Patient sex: M
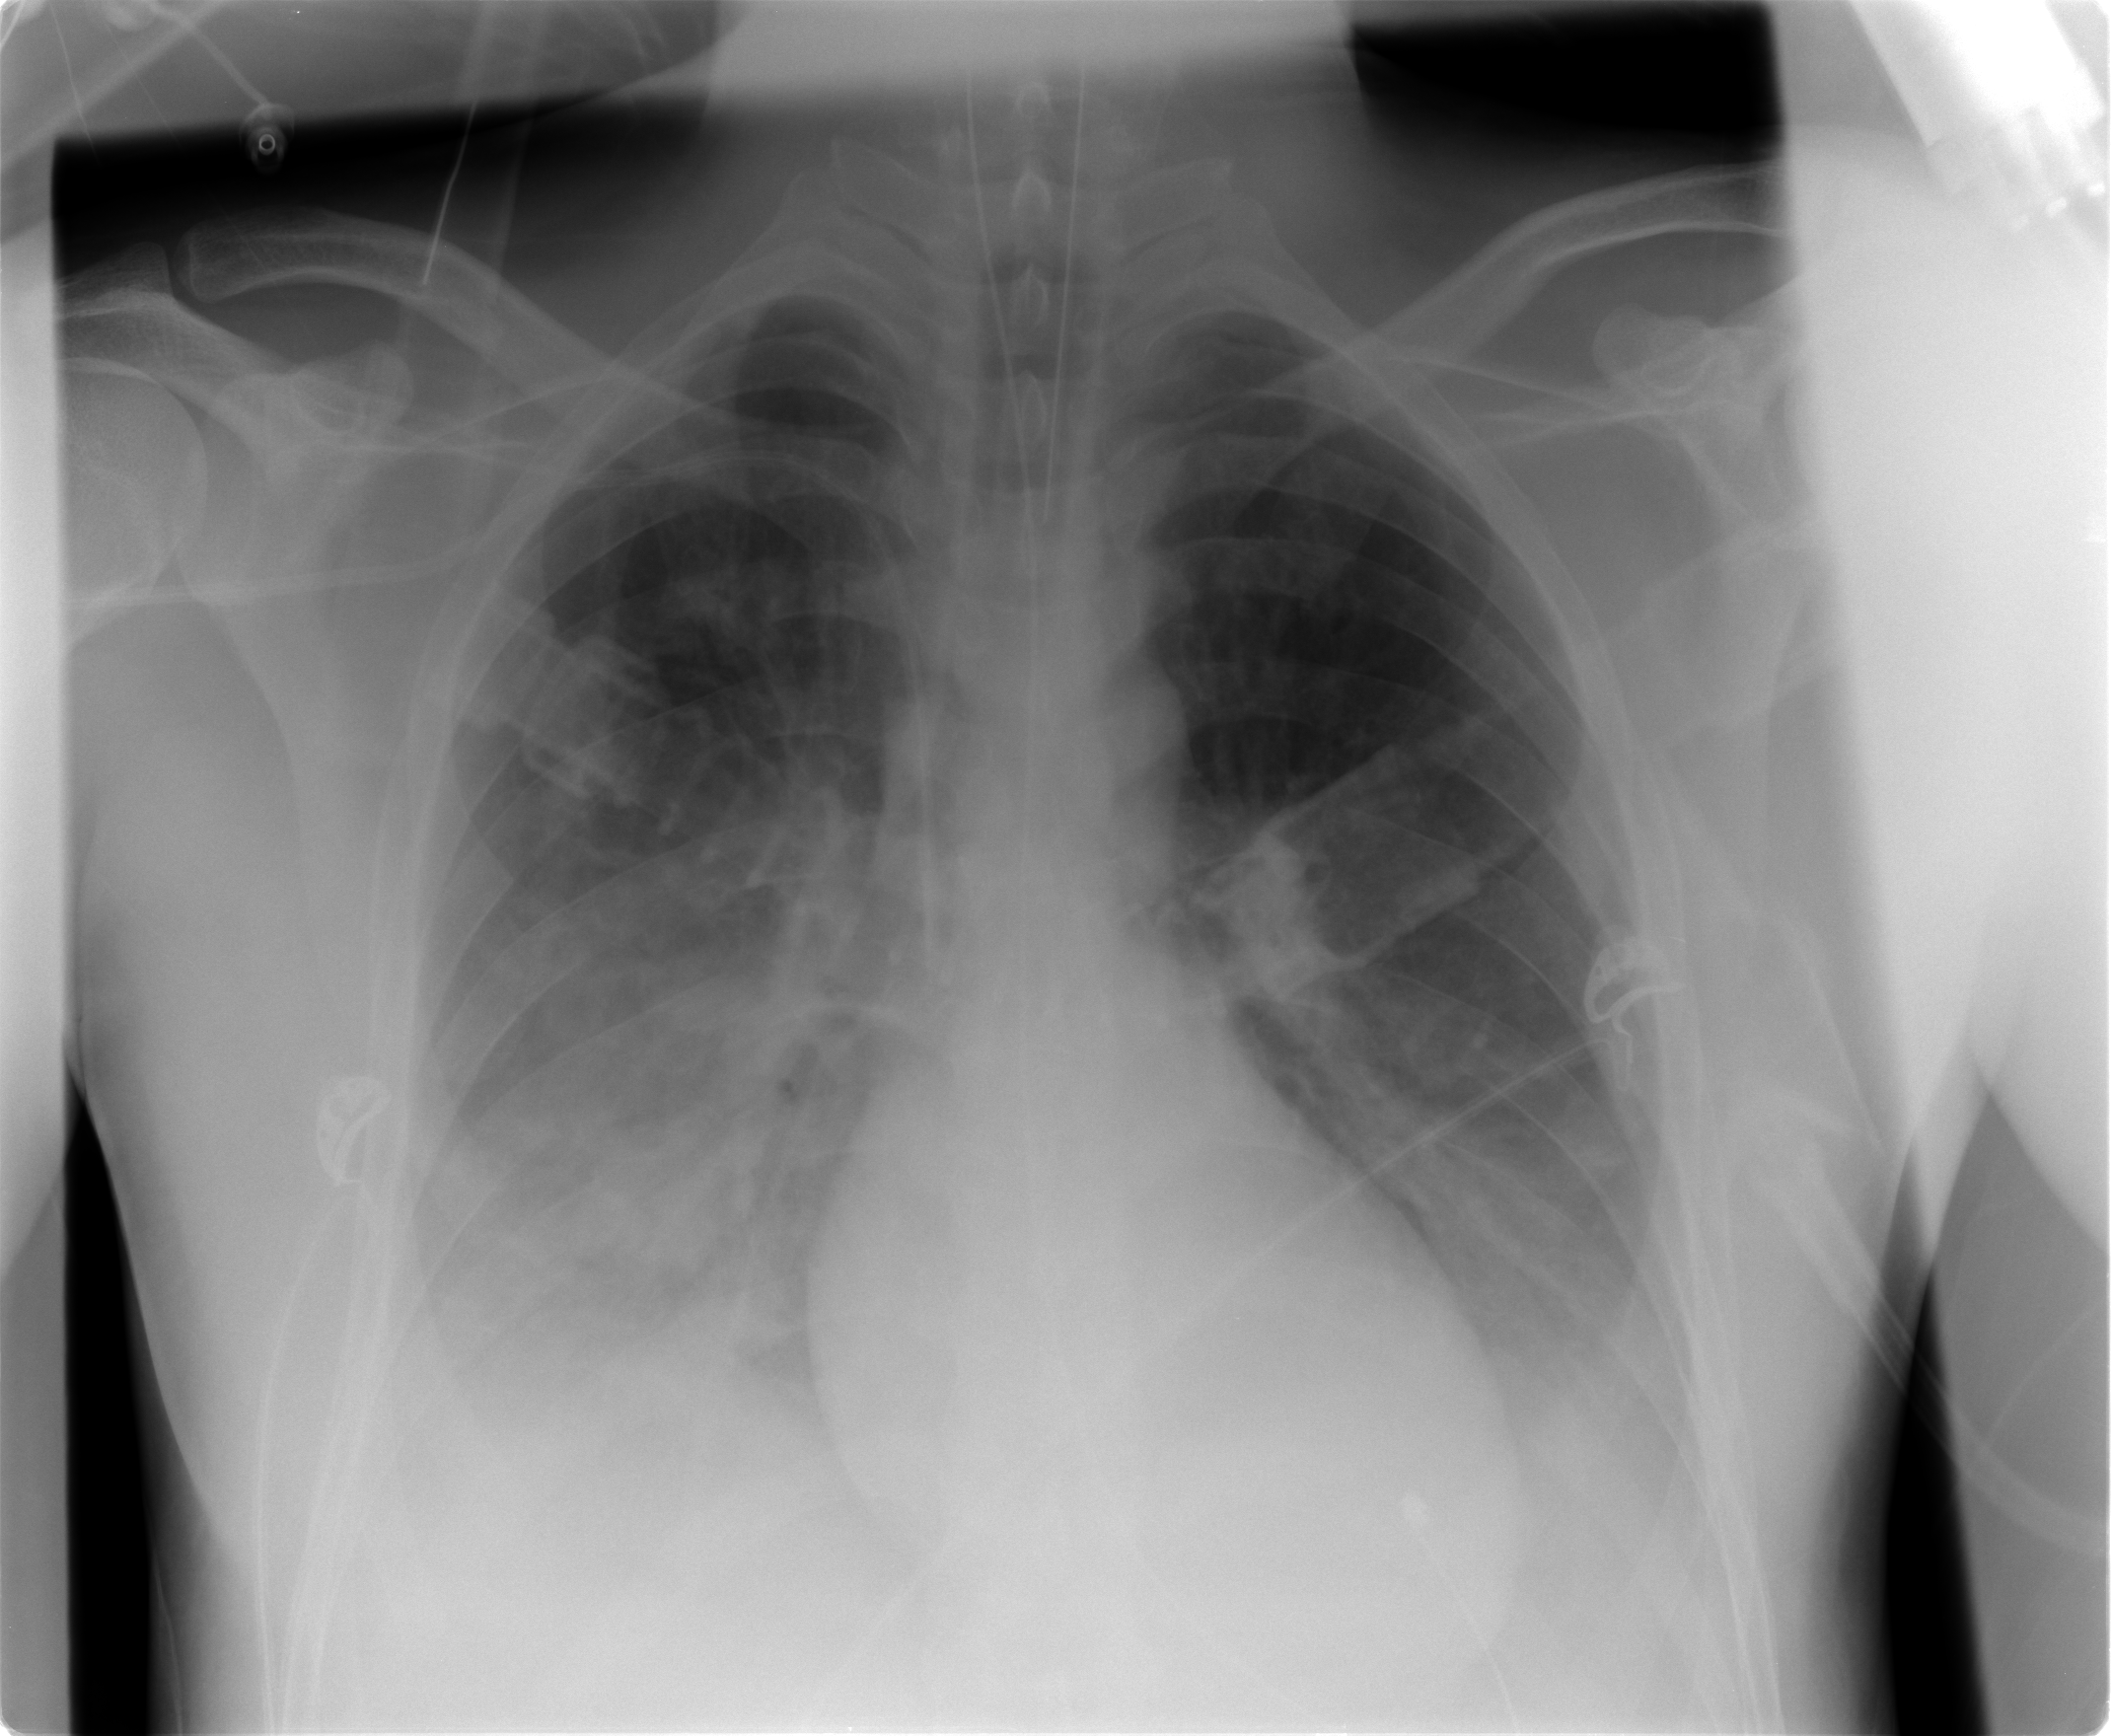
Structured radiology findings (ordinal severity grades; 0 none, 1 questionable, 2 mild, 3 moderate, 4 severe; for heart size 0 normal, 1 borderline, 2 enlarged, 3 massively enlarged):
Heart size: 0
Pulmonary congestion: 2
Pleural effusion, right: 2
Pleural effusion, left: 2
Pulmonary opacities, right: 2
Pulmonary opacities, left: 2
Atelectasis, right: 2
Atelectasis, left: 2